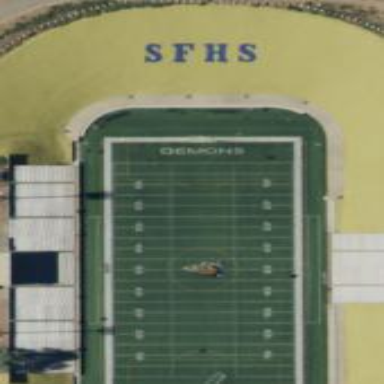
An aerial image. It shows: Pitch for American football.